Question:
I want which product_id has been purchased the most for a particular month say aug.
So, the query should return product ids and the no of times it has been purchased.I am getting stuck because of the two different product id has been purchased the same no of times, then what will be solution?
I have tried this,
'''
select Product_Id, count(Product_Id) repeater
from mydatabase.dateofpurchase
where month(dateofpurchase) = 8
group by Product_Id
having count(Product_Id) > 1
order by repeater desc ;
'''
This Query is returning all the ids and their repetition times. I want only those id's that are maximum times purchased. If it is one then it returns one and if two it returns two.
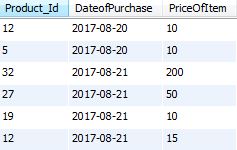
Answer: You can check what is the max 'repeater' , and join it to your original query :
'''
SELECT s.*
FROM(select Product_Id, count(Product_Id) repeater
from mydatabase.dateofpurchase
where month(dateofpurchase) = 8
group by Product_Id) s
JOIN(select count(product_id) as max_repeater
FROM mydatabase.dateofpurchase
where month(dateofpurchase) = 8
group by Product_Id
order by max_repeater DESC
LIMIT 1) t
ON(t.max_repeater = s.repeater)
'''